高二 · 解析几何
18. 已知函数 $y=2 \sin \left(\frac{x}{2}+\frac{\pi}{6}\right)$.

(1)试用 “五点法” 画出它的图象;

(2)求它的振幅、周期和初相;

(3)根据图象写出它的单调递减区间.
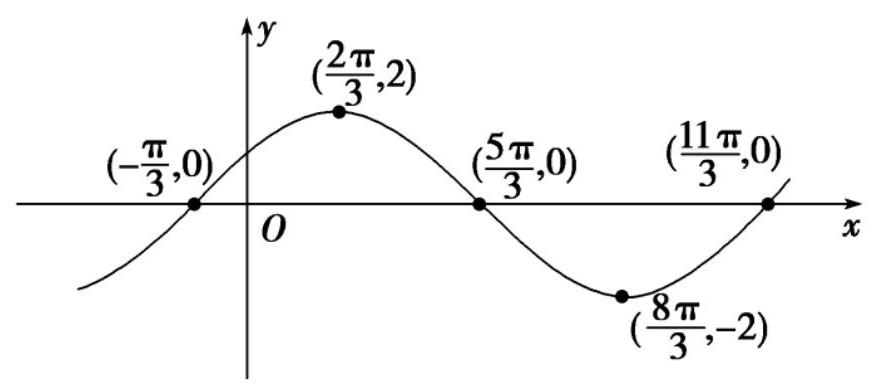
答案: (1)令 $t=\frac{x}{2}+\frac{\pi}{6}$ ，列表如下:

描点连线并向左右两边分别扩展，得到如图所示的函数图象.

(2)振幅 $A=2$ ，周期 $T=4 \pi$ ，初相为 $\frac{\pi}{6}$.

(3)由图象得单调递减区间为 $\left[\frac{2 \pi}{3}+4 k \pi ， \frac{8 \pi}{3}+4 k \pi\right](k \in \mathbf{Z})$.